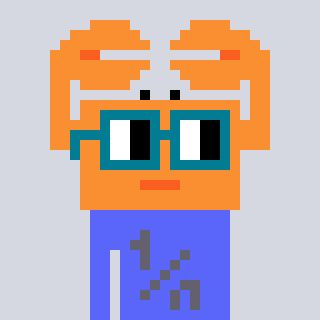
a pixel art character with square dark green glasses, a crab-shaped head and a purple-colored body on a cool background